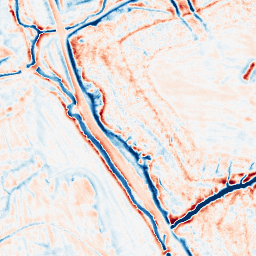
Category: edge_preserving
Decomposition family: bilateral
Decomposition parameters: d: 15
sigma_color: 100
sigma_space: 100
Upsampling method: quadratic
Upsampling parameters: scale: 4
Upsampling scale: 4